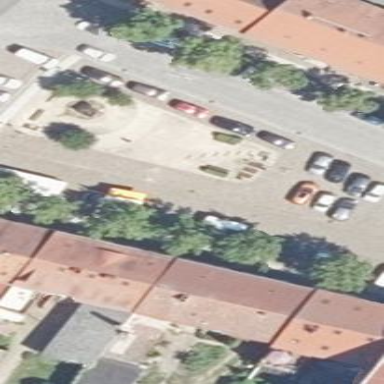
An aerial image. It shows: Pedestrian road paved with unhewn cobblestones.